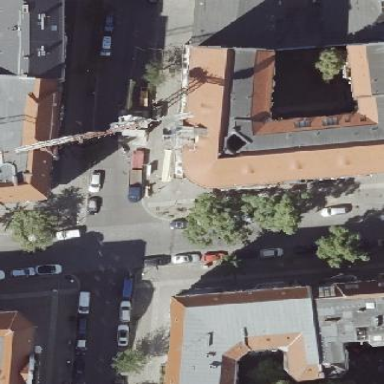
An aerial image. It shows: Apartment building with double saltbox roof shape.